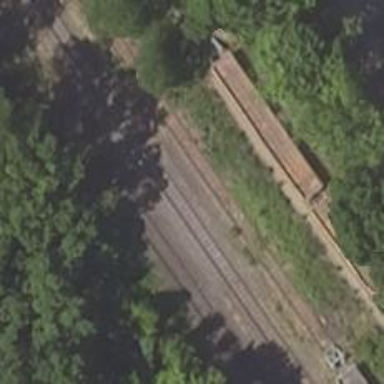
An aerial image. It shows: Disused railway yard.